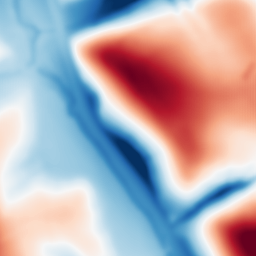
Category: multiscale
Decomposition family: dog
Decomposition parameters: sigma_low: 3
sigma_high: 50
Upsampling method: fft_zeropad
Upsampling parameters: scale: 4
Upsampling scale: 4